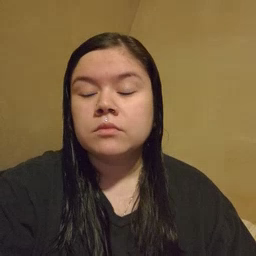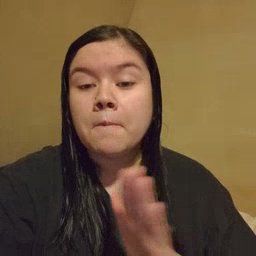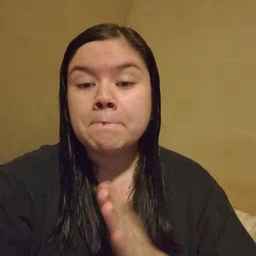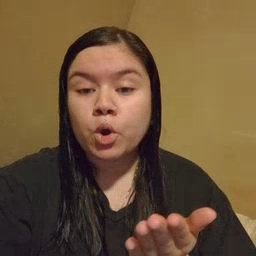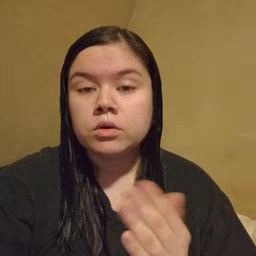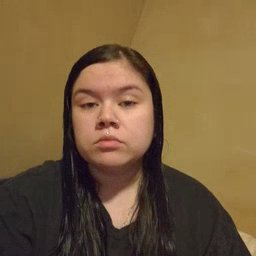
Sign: book